Question: Column A contains the labels or outcome value, Columns B-N contain varying lengths of comma separated values, but range for each column is the same (i.e., 1-64). The goal is to covert to a new table with Column A representing the value range (1-64) and Columns B-N the labels/outcome from the original table.

A semi-related solution was sought <URL>, but without use of macros.
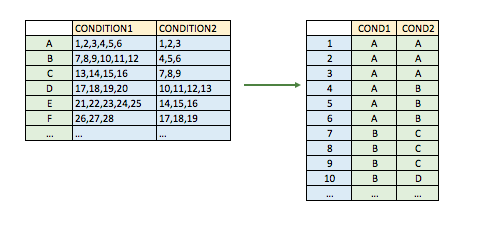
Answer: Try this code.
'''
Sub test()
Dim vDB, vR()
Dim vSplit, v As Variant
Dim Ws As Worksheet
Dim i As Long, n As Long, j As Integer, c As Integer
vDB = Range("a2").CurrentRegion
n = UBound(vDB, 1)
c = UBound(vDB, 2)
ReDim vR(1 To 64, 1 To c)
For i = 1 To 64
vR(i, 1) = i
Next i
For i = 2 To n
For j = 2 To c
vSplit = Split(vDB(i, j), ",")
For Each v In vSplit
vR(v, j) = vDB(i, 1)
Next v
Next j
Next i
Set Ws = Sheets.Add '<~~ replace your sheet : Sheets(2)
With Ws
For i = 1 To c
.Range("b1")(1, i) = "COND" & i
Next i
.Range("a2").Resize(64, c) = vR
End With
End Sub
'''